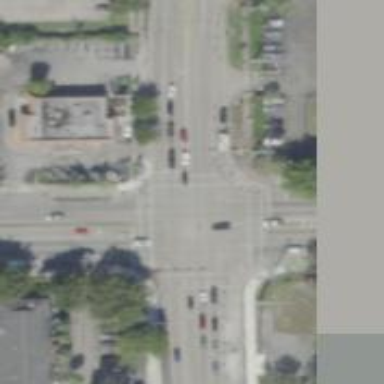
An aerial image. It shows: Uncontrolled road crossing with lines marking the way.